Question: Here is the data structure which I am trying to map to a JAVA object but I can't figure it out how to properly map the property.
Can someone tell me how it is done?
[
'''
Caused by: java.lang.IllegalArgumentException: Unrecognized field "1" (class firebasetest.model.GroupWithGroupId), not marked as ignorable (6 known properties: , "lastGroupId", "hourLimit", "maxLimit", "minLimit", "groupId", "actualLimit"])
08-09 19:04:43.<PHONE>/firebasetest I/System.out: at [Source: N/A; line: -1, column: -1] (through reference chain: firebasetest.model.GroupWithGroupId["1"])
08-09 19:04:43.<PHONE>/firebasetest I/System.out: at com.fasterxml.jackson.databind.ObjectMapper._convert(ObjectMapper.java:2615)
'''
and the Java object:
'''
public class GroupWithGroupId {
public long actualLimit, hourLimit,lastGroupId,maxLimit,minLimit;
public Map<String, Object> groupId = new HashMap<>();
private GroupWithGroupId(){}
public GroupWithGroupId(final long actualLimit, final long hourLimit, final long lastGroupId, final long maxLimit, final long minLimit) {
this.actualLimit = actualLimit;
this.hourLimit = hourLimit;
this.lastGroupId = lastGroupId;
this.maxLimit = maxLimit;
this.minLimit = minLimit;
}
@Exclude
public Map<String, Object> toMap() {
HashMap<String, Object> result = new HashMap<>();
result.put("actualLimit", actualLimit);
result.put("hourLimit", hourLimit);
result.put("lastGroupId", lastGroupId);
result.put("minLimit", minLimit);
result.put("maxLimit", maxLimit);
result.put("groupId", groupId);
return result;
}
}
'''
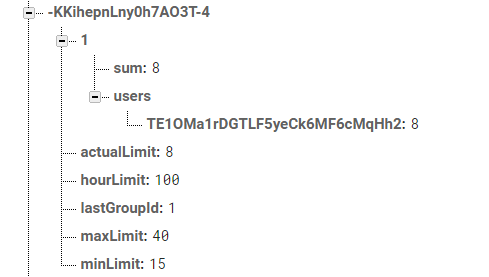
Answer: Looks like you're missing '@IgnoreExtraProperties' from your class.
Try something like the following (note I haven't tested this but hopefully it will help!):
'''
@IgnoreExtraProperties
public class User {
@IgnoreExtraProperties
public class Location {
public Double latitude;
public Double longitude;
public Location() {}
public Location(Double latitude, Double longitude) {
this.latitude = latitude;
this.longitude = longitude;
}
@Exclude
public Map<String, Object> toMap() {
HashMap<String, Object> result = new HashMap<>();
result.put("latitude", latitude);
result.put("longitude", longitude);
return result;
}
}
public String firstName;
public String lastName;
public String email;
public String phone;
public Location location;
public Date lastUpdated;
public Date signUpDate;
public User() {}
public User(String firstName, String lastName, String email) {
this.firstName = firstName;
this.lastName = lastName;
this.email = email;
this.lastUpdated = new Date();
this.signUpDate = new Date();
}
@Exclude
public Map<String, Object> toMap() {
HashMap<String, Object> result = new HashMap<>();
result.put("firstName", firstName);
result.put("lastName", lastName);
result.put("email", email);
result.put("phone", phone);
result.put("location", location.toMap());
result.put("lastUpdated", lastUpdated);
result.put("signUpDate", signUpDate);
return result;
}
}
'''